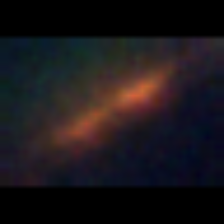
Taxon: Pennate
Group: Diatoms